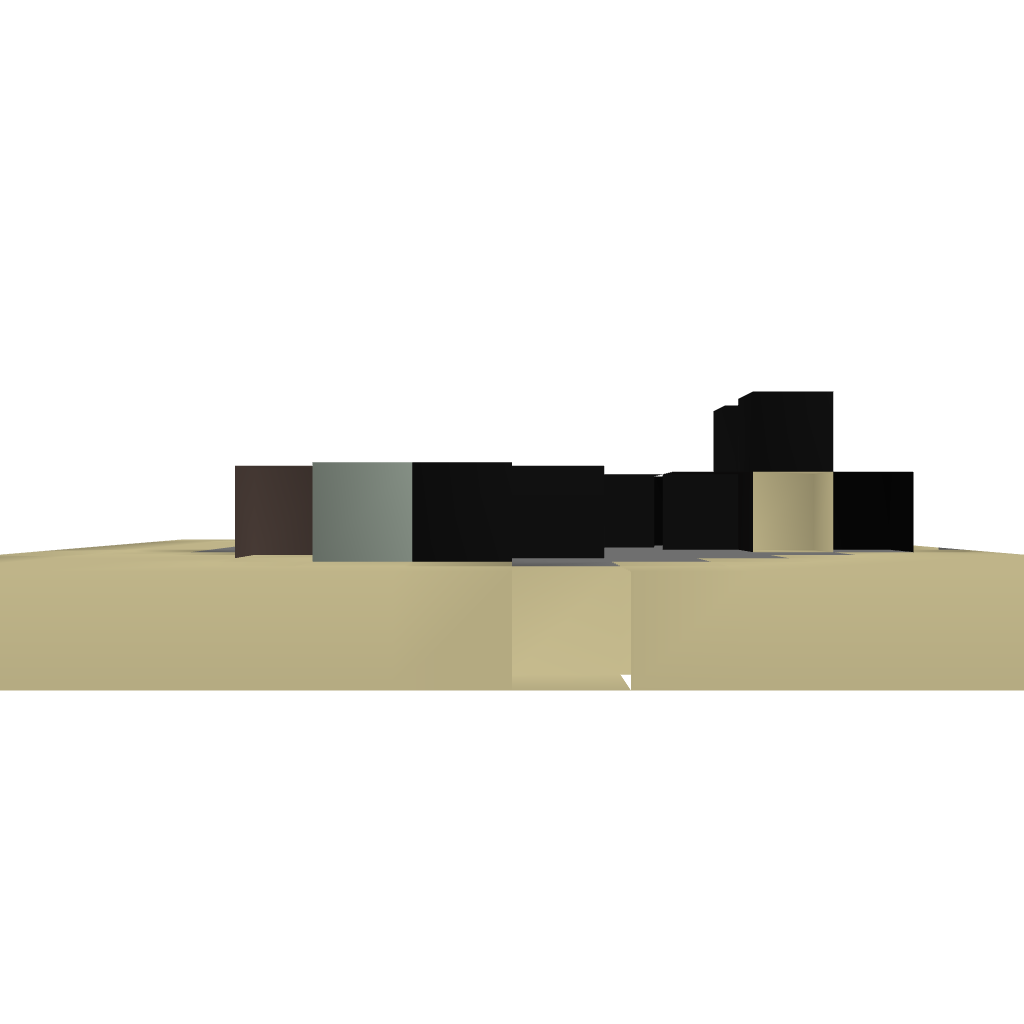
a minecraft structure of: Map teleportation System